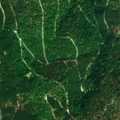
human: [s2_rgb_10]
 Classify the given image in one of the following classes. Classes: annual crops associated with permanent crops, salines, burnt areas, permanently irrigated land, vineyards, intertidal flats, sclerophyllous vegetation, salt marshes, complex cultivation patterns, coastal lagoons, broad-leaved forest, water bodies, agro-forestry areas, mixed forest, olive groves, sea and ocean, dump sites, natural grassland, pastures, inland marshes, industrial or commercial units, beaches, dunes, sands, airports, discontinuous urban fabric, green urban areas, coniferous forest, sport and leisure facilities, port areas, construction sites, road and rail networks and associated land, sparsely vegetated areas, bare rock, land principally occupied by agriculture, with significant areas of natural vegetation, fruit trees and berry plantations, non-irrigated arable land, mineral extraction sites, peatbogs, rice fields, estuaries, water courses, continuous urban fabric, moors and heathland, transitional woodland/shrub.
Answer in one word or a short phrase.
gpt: broad-leaved forest, coniferous forest, mixed forest